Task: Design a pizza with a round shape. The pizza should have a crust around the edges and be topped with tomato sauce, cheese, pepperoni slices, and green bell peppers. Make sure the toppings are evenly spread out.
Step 581:
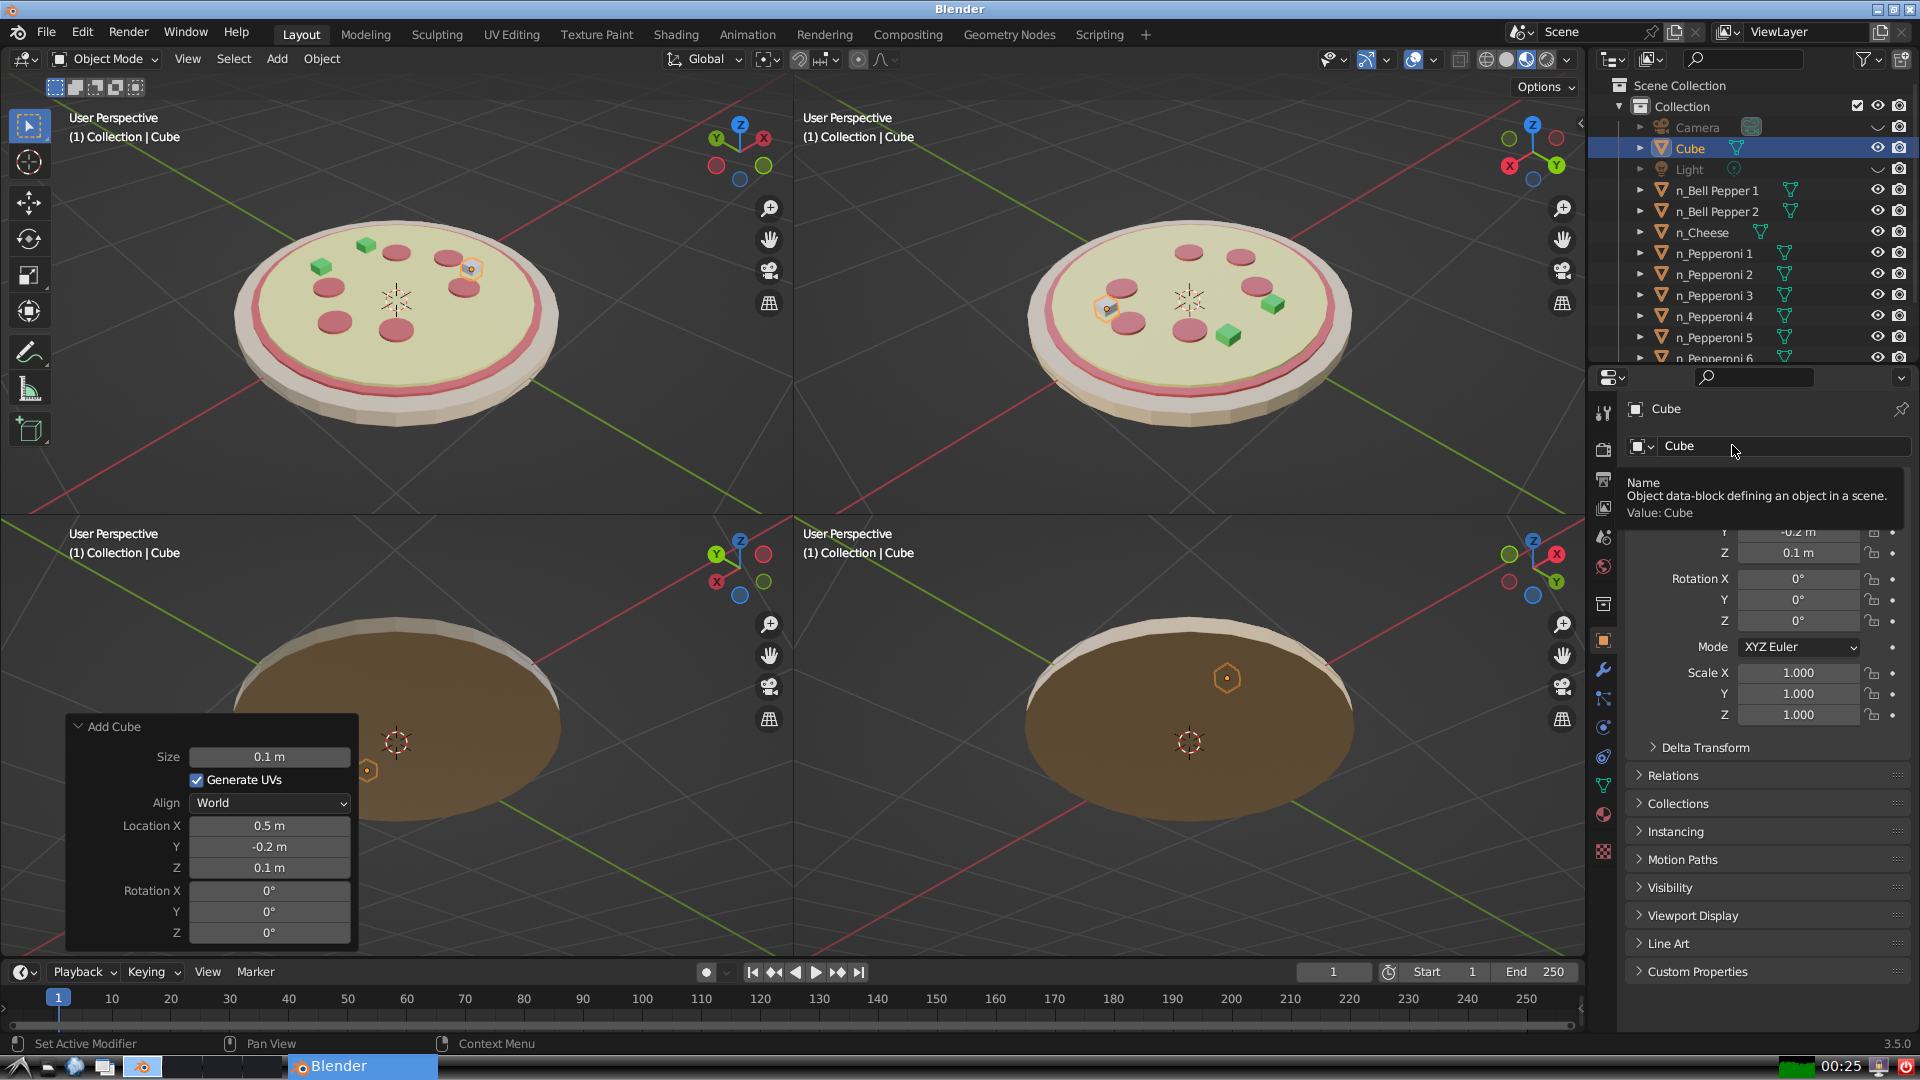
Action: click: no